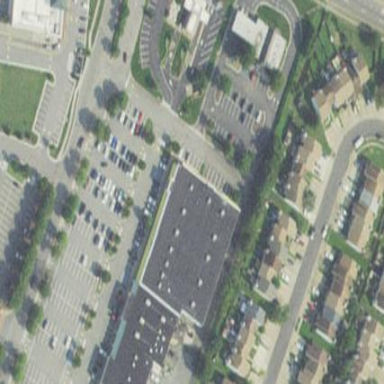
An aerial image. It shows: Building used as fitness center.